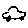
Label: car